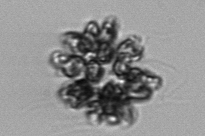
Label: Corymbellus